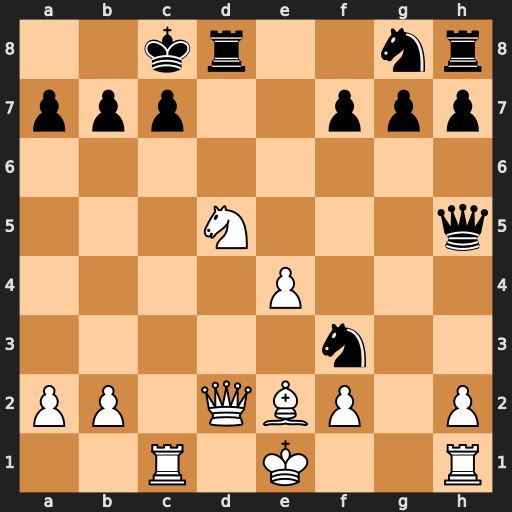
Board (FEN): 2kr2nr/ppp2ppp/8/3N3q/4P3/5n2/PP1QBP1P/2R1K2R
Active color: w
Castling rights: K
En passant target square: -
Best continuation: Bxf3 Qxf3 Rxc7+ Kb8 Qb4